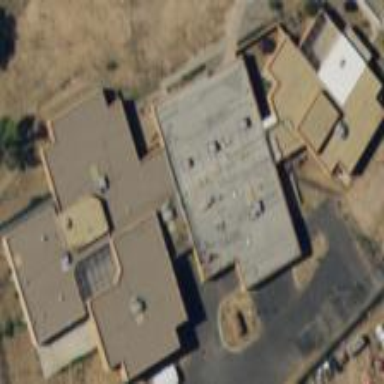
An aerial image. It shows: Prison building.